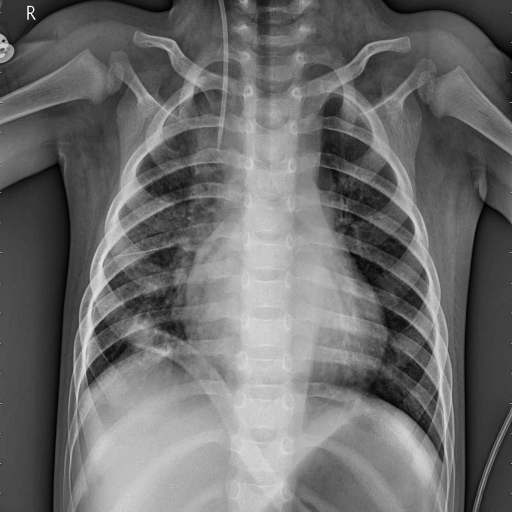
Finding: PNEUMONIA